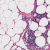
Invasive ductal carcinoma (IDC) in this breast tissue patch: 0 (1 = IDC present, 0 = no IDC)